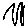
Label: zigzag